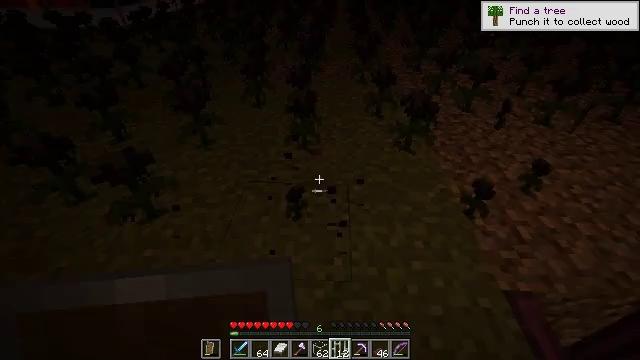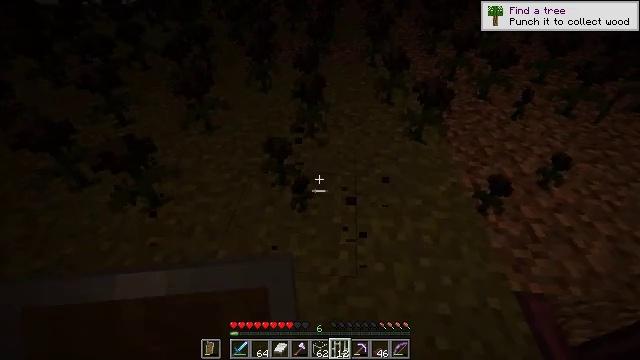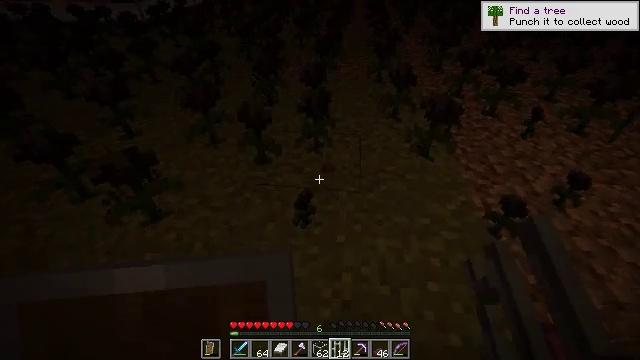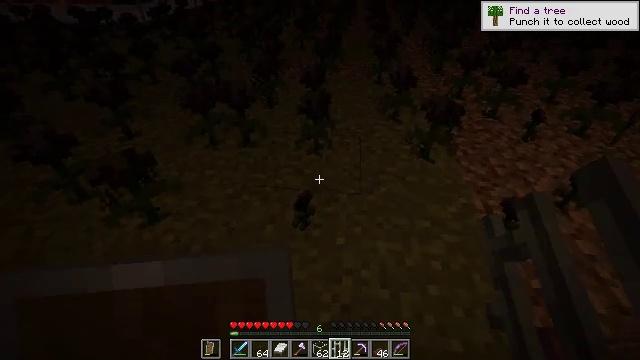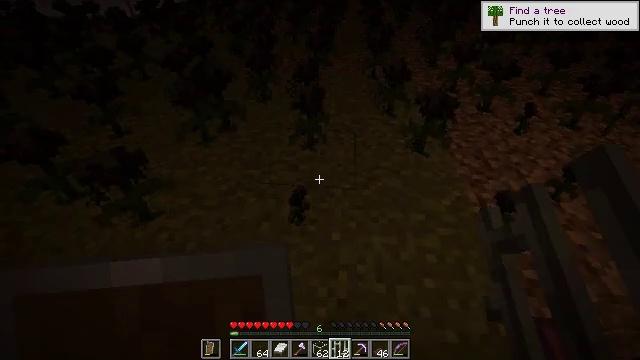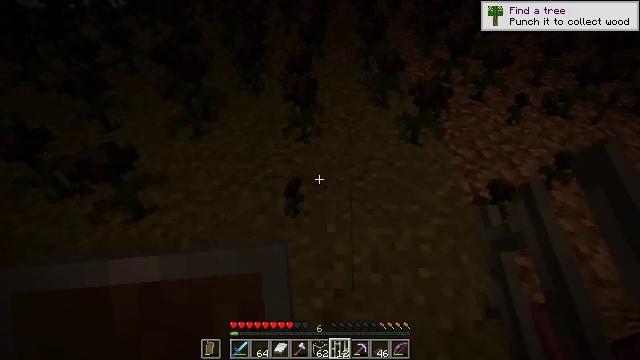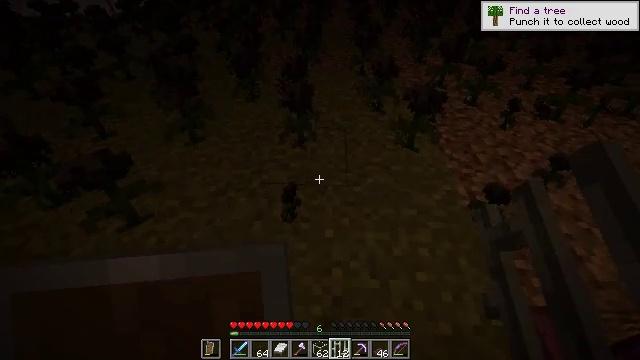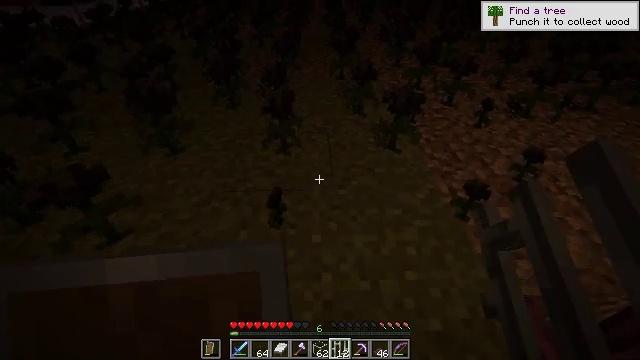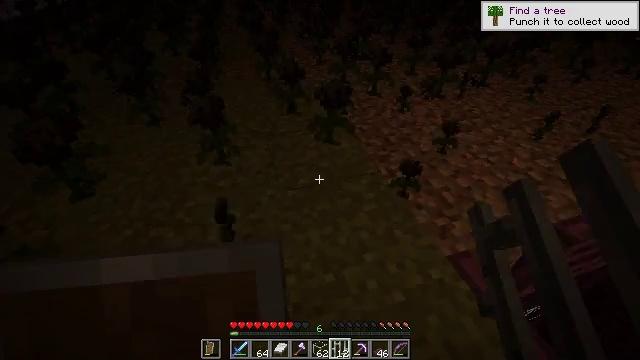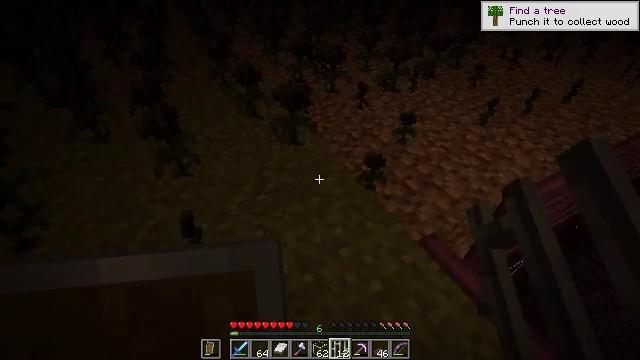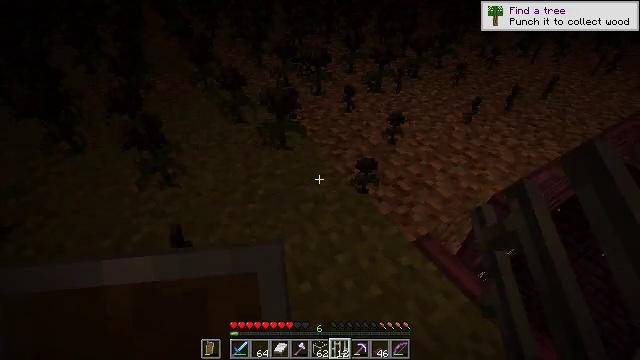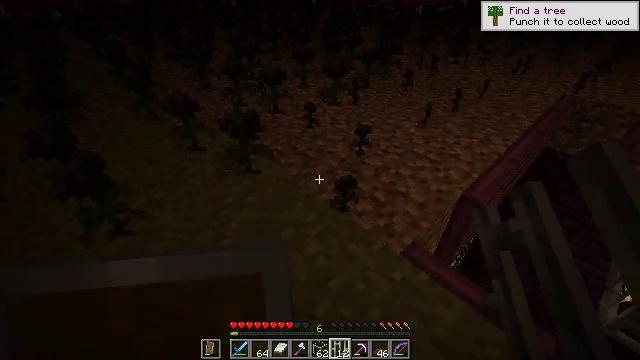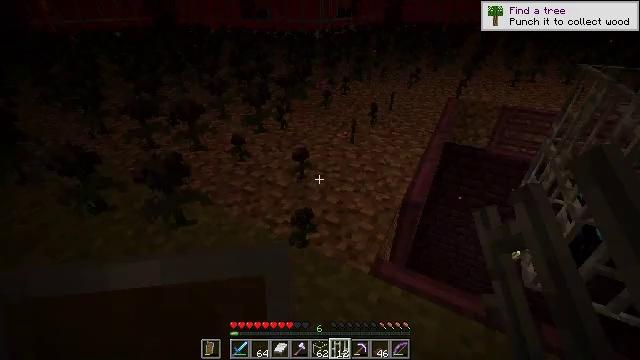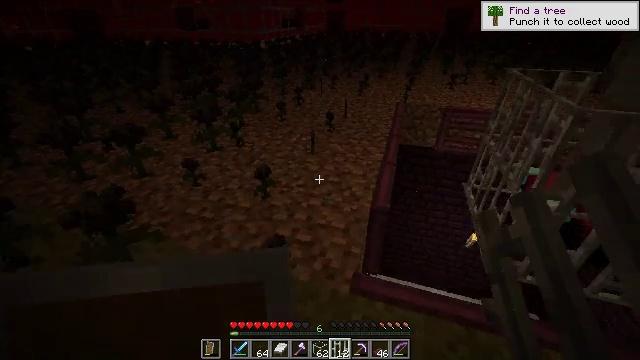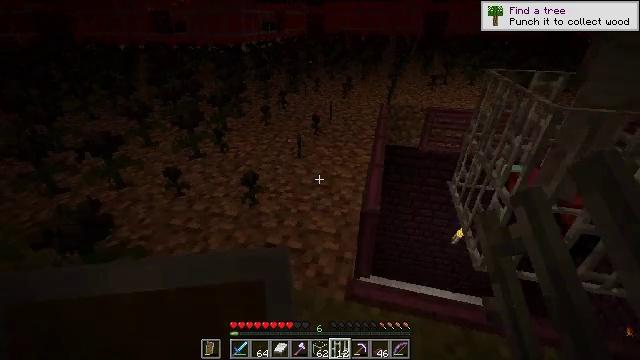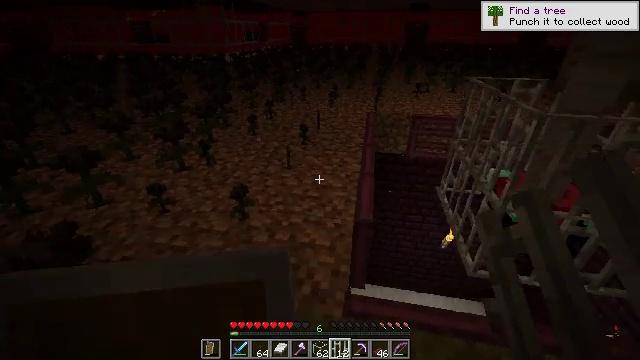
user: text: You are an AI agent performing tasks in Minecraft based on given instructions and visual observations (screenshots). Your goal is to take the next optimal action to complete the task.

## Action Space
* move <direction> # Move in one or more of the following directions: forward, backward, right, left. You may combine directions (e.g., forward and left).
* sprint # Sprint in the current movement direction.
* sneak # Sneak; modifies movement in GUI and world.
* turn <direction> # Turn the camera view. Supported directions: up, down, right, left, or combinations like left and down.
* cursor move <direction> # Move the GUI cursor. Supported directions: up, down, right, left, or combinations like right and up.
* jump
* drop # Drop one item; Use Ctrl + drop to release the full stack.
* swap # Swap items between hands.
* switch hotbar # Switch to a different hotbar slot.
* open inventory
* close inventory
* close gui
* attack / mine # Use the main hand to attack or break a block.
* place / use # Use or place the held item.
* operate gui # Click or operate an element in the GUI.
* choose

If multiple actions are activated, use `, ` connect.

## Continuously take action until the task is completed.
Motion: motion action
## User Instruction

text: drop wither rose
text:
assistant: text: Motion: turn left and down
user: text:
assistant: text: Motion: turn left and up
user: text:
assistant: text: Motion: no_op
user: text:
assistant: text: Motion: turn right and down
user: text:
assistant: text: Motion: turn right and down
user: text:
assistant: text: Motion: turn up
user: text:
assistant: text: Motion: turn right and up
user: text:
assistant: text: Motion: turn right
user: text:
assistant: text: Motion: turn right
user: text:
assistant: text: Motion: move forward and move left, turn right
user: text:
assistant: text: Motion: move forward and move left, turn right and up
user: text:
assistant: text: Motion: move forward and move left, turn right and up
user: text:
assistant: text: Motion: move forward, turn right and up
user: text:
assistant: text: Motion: turn right
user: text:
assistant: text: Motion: turn right and up
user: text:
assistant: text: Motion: turn up
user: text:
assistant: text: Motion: no_op
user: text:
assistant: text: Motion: turn right
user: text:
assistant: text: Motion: turn right and down
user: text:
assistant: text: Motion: turn left and down
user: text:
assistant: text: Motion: turn left and down
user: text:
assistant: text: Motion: turn left and down
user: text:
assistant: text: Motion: turn left and down
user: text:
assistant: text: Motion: turn down
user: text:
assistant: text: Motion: no_op
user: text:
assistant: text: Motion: turn down
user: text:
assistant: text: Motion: no_op
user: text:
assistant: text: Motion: no_op
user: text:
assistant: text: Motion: no_op
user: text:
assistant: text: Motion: no_op